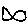
Label: fish